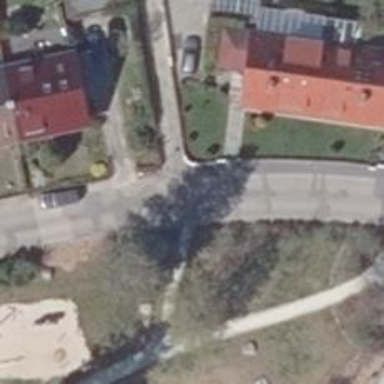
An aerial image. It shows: Residential road.